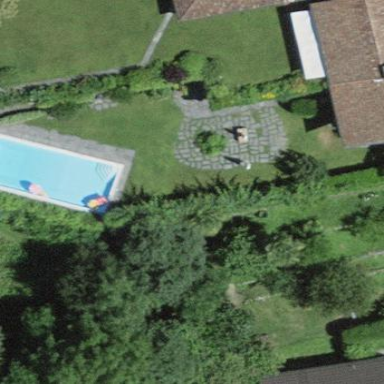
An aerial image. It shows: Swimming pool located in leisure land.